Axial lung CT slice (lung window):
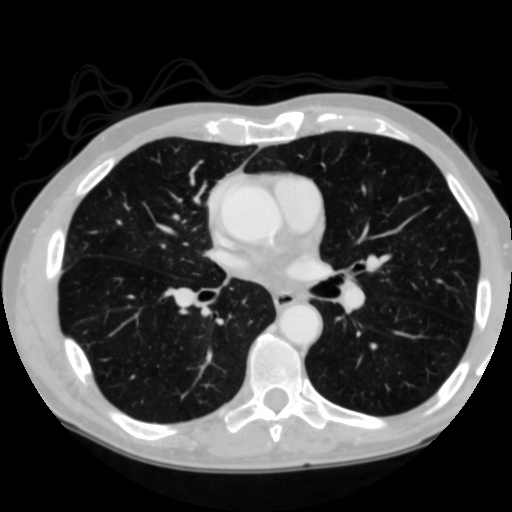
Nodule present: no